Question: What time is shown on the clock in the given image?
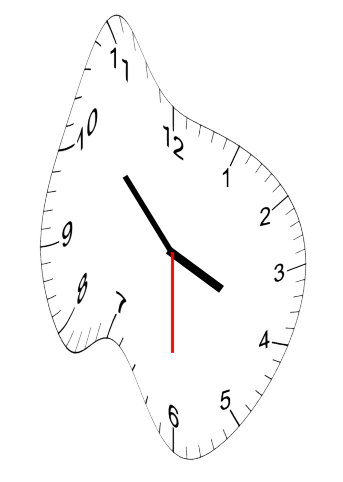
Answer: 03:52:30